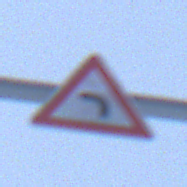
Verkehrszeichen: KurveLinks
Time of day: Midday
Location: Outdoor (Nature)
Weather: Overcast
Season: Winter
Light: Natural